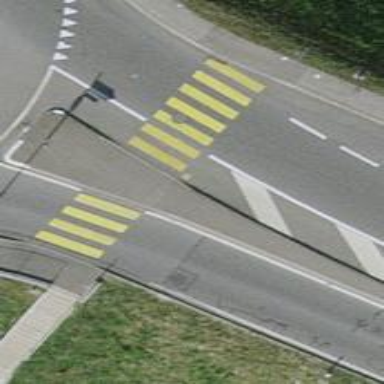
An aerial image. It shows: Marked crossing with zebra crossing. There is island at the crossing.